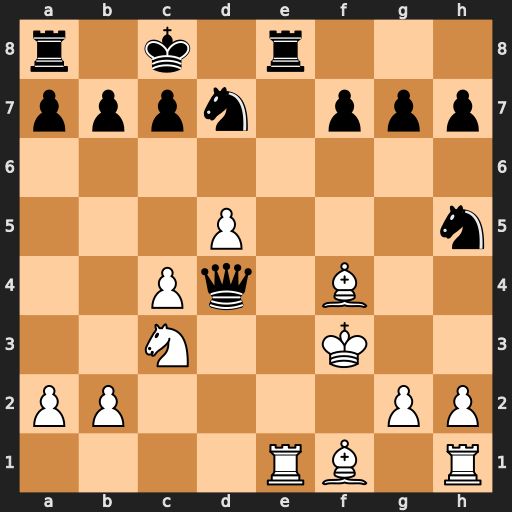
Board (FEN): r1k1r3/pppn1ppp/8/3P3n/2Pq1B2/2N2K2/PP4PP/4RB1R
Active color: w
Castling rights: -
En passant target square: -
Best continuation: Rxe8#